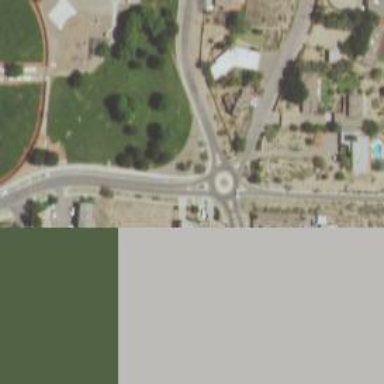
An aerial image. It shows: Tertiary road leading to roundabout.